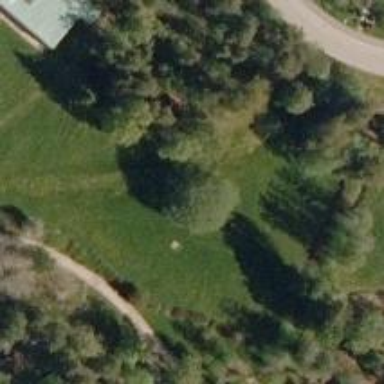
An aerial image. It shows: Disc golf basket.